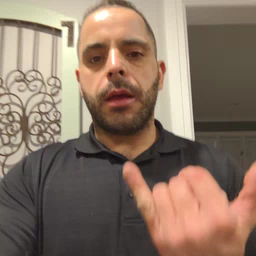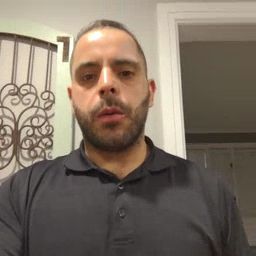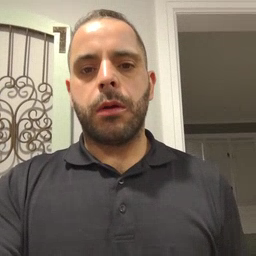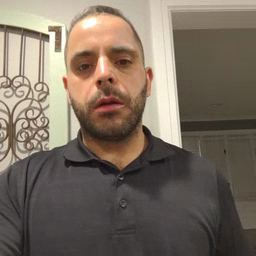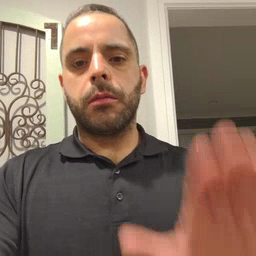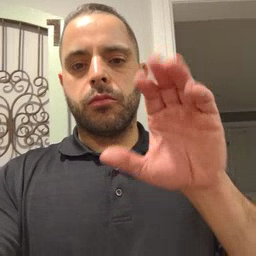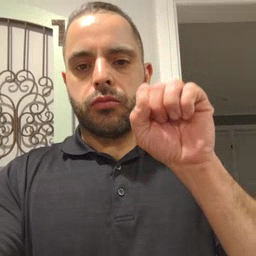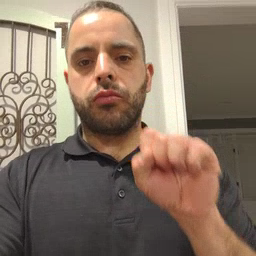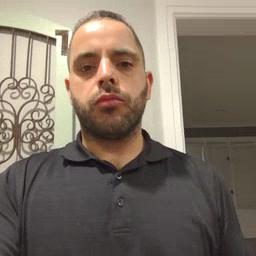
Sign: mitten